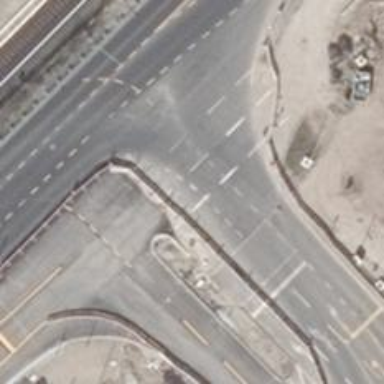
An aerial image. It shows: Unclassified road with asphalt surface. It has lane markings and no sidewalk.